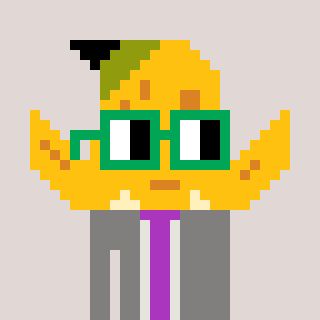
a pixel art character with square green glasses, a banana-shaped head and a bluegrey-colored body on a warm background